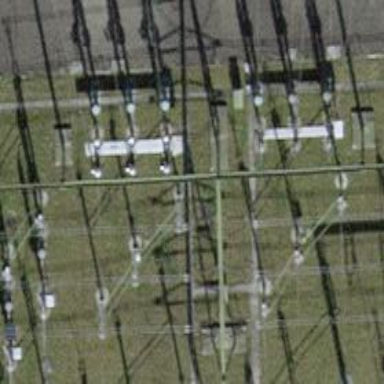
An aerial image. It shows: Insulator used in power equipment.